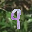
Label: 9